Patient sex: M
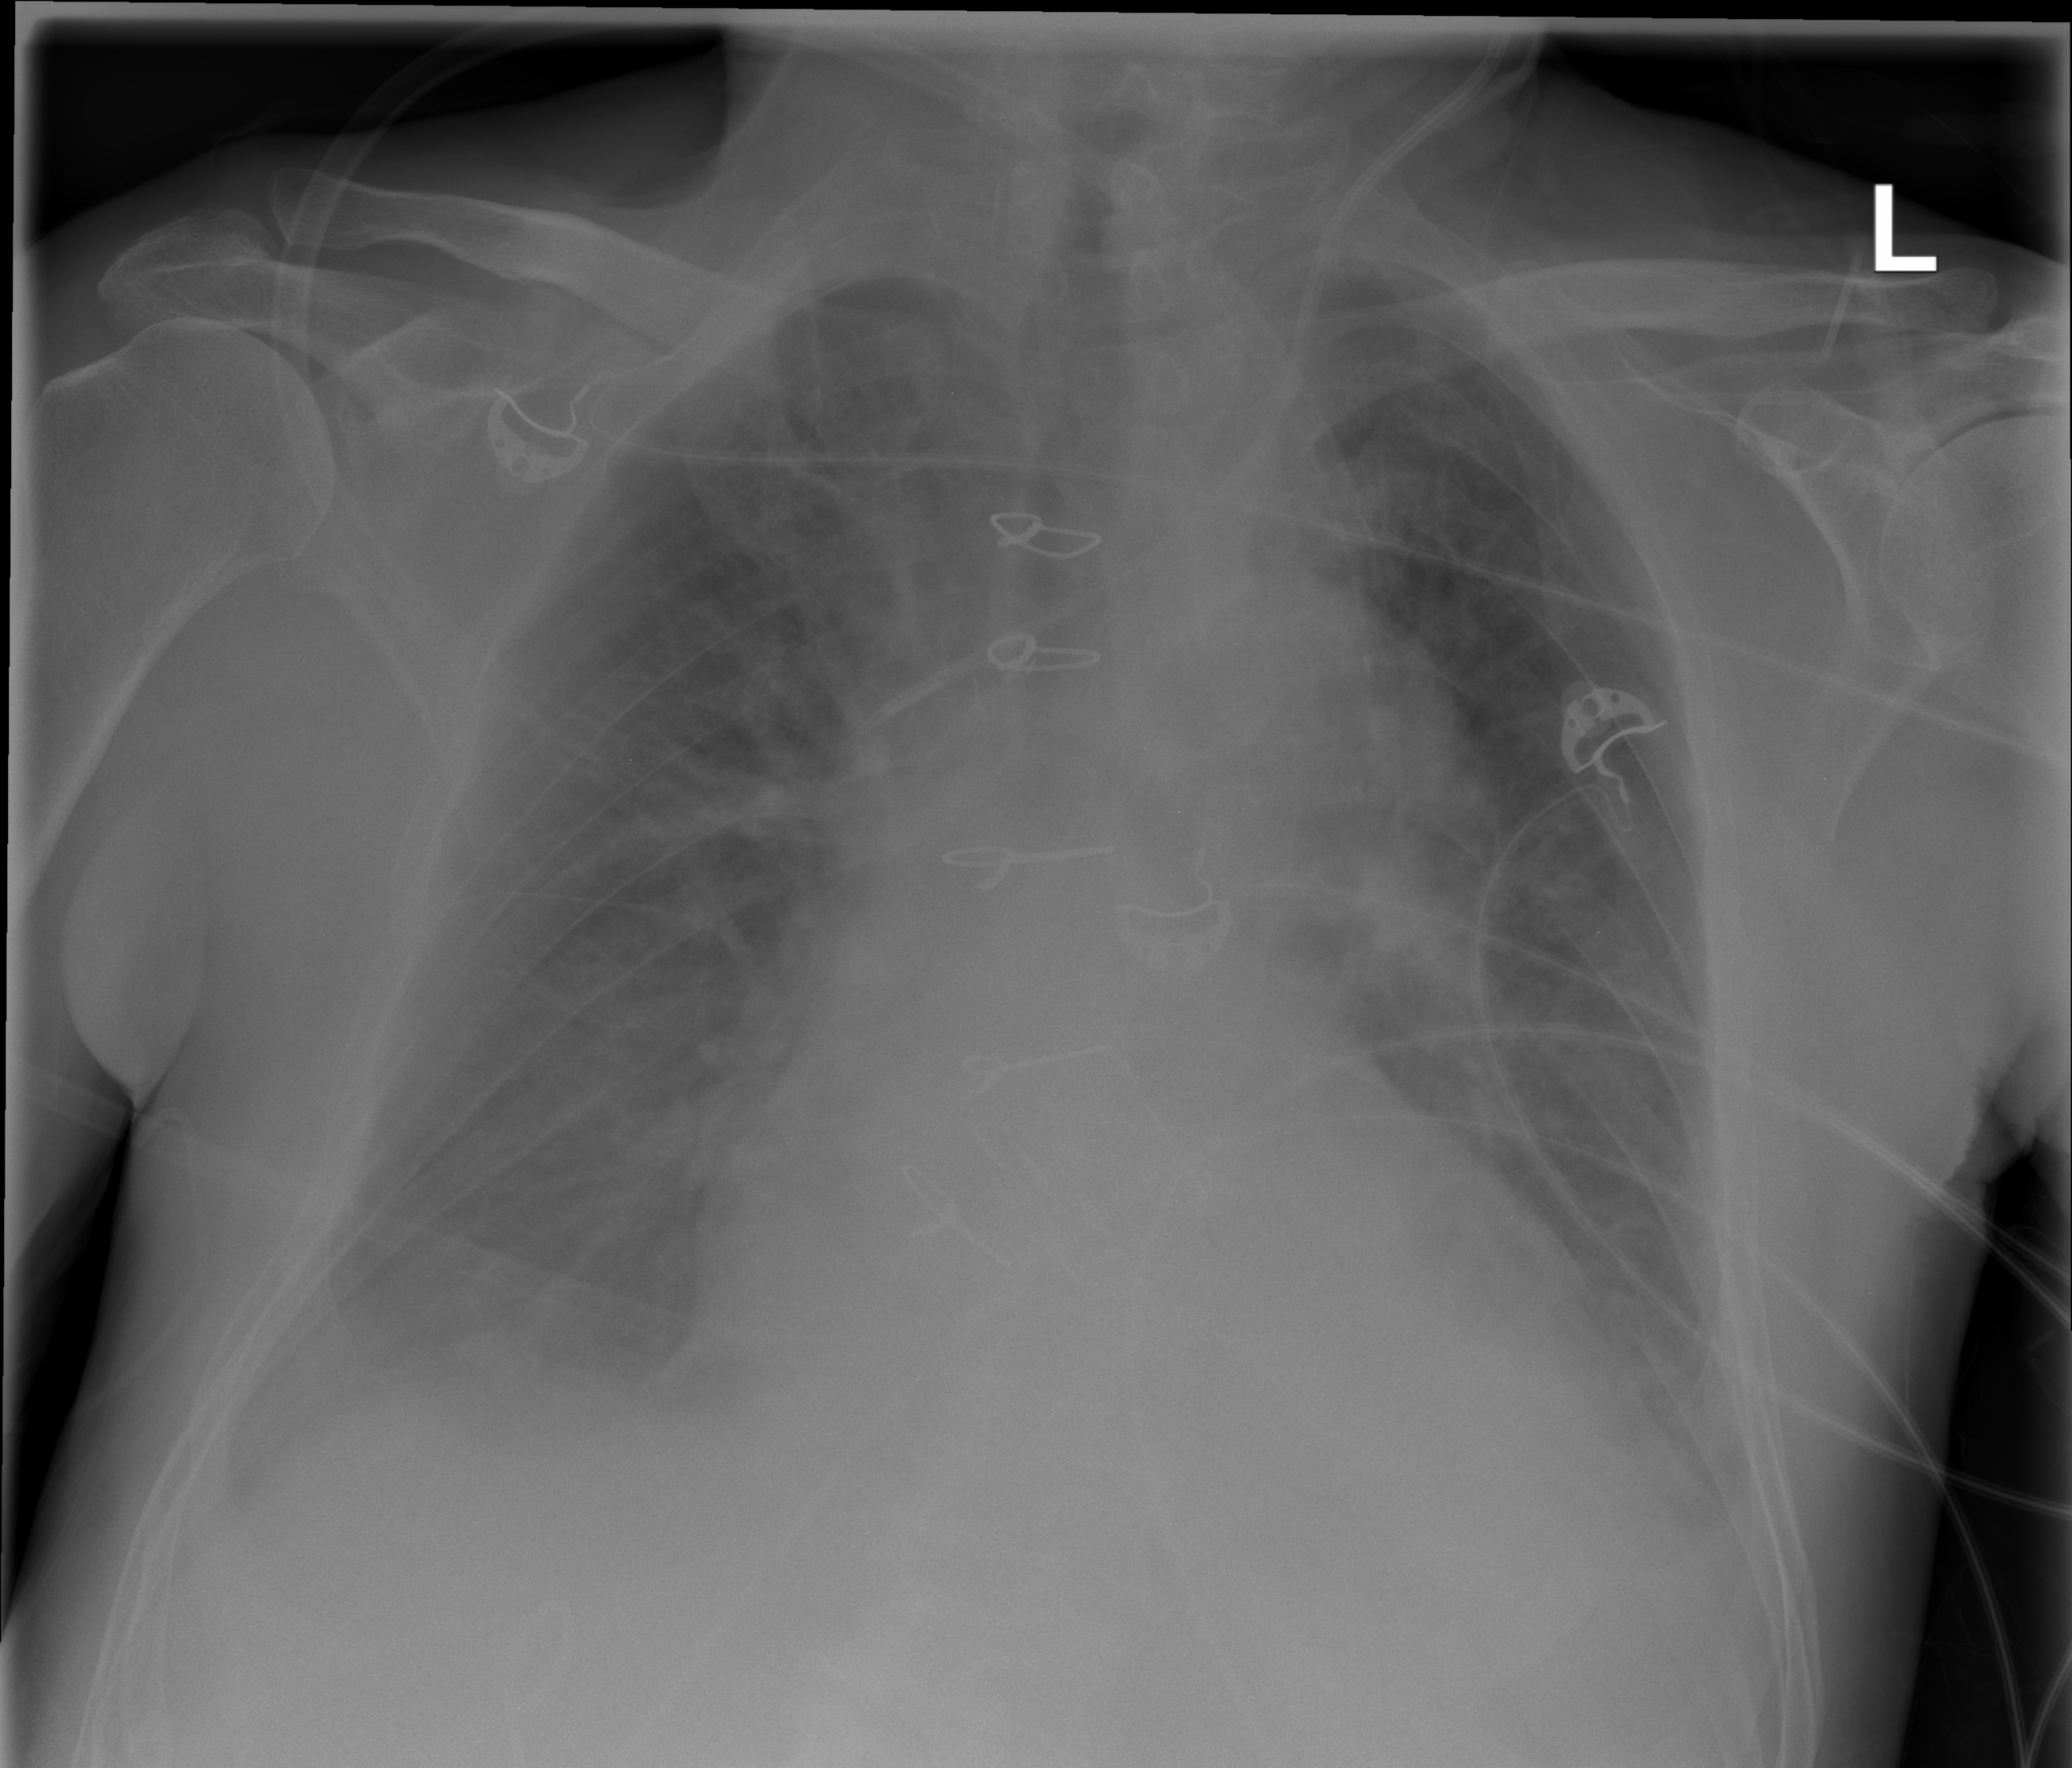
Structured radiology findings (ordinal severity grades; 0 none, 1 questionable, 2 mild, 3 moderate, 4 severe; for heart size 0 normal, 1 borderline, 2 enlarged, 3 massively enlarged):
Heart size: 2
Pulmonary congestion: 3
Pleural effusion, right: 2
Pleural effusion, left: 2
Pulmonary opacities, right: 0
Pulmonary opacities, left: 0
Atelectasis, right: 2
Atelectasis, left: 2